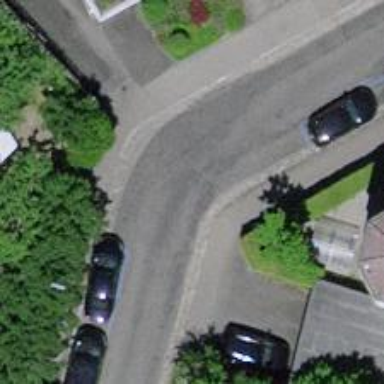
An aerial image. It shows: Residential road with asphalt surface and separate sidewalk.